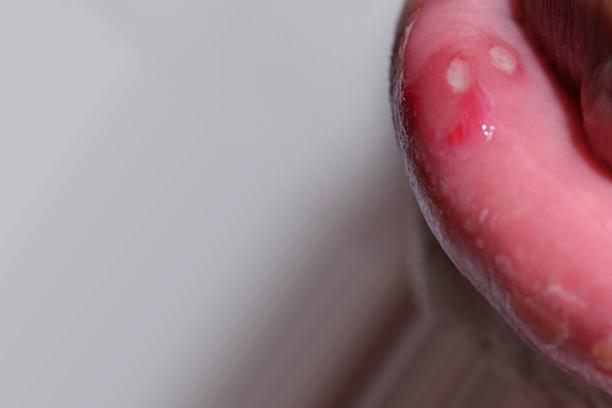
Condition: Mouth Ulcer